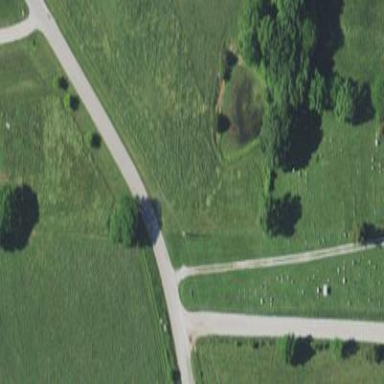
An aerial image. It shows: Cemetery.